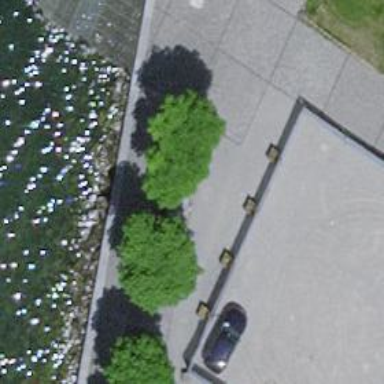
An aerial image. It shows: Black bench.